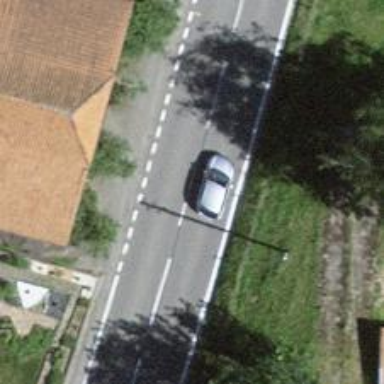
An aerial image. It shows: Secondary road.